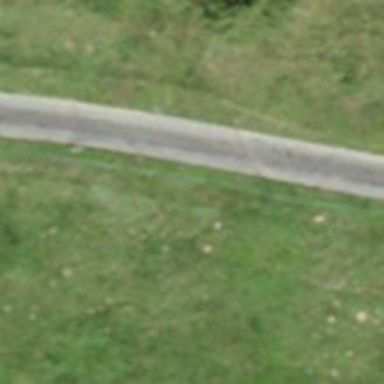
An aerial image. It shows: Unclassified road.